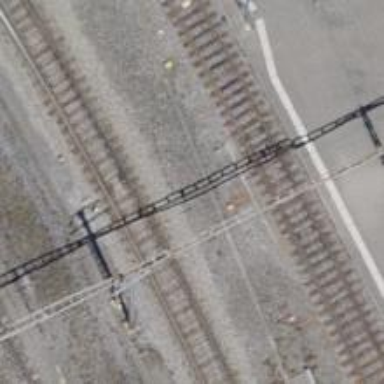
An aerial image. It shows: Single-track railway with electrified contact lines.